Question: I am using Python coverage to test my apps. Looking at other developers on GitHub I see they have a small badge which shows the percentage of coverage. Using coverage, how can I generate these badges?
The coverage badge is the one I'm looking at below.

Update: There are packages that generate badges i.e. nose-htmloutput! Cool
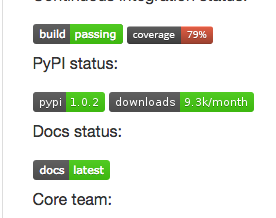
Answer: If you want to generate badges on your own, you could try to load the total coverage percentage and then create an image, someting like this:
'''
from PIL import Image, ImageDraw, ImageFont
from coverage import coverage
cov = coverage()
cov.load()
total = cov.report()
# total = 79.0
im = Image.new("RGB", (120, 20))
fnt = ImageFont.load_default()
d = ImageDraw.Draw(im)
d.text((10, 5), "coverage:", fill=(255, 255, 255), font=fnt)
d.rectangle([(80, 0), (150, 20)], fill=(220, 0, 0))
d.text((90, 5), "{:.0f}%".format(total), fill=(0, 0, 0), font=fnt)
'''